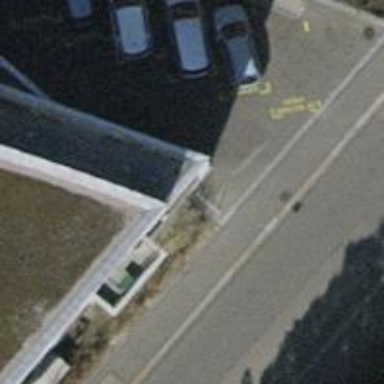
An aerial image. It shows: Bicycle parking area with bollards.